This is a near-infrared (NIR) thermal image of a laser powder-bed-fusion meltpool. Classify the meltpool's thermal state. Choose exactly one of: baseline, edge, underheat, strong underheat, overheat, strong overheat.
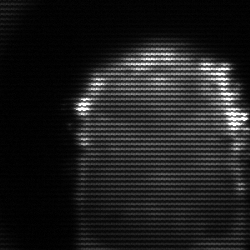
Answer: baseline